Field crop: maize
Growth stage: 2
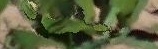
Species: maize